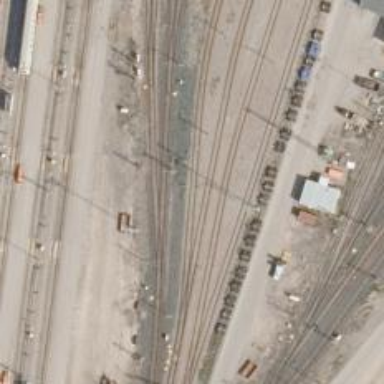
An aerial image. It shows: Railway signal.